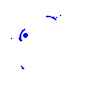
Particle: electron